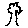
Label: tree